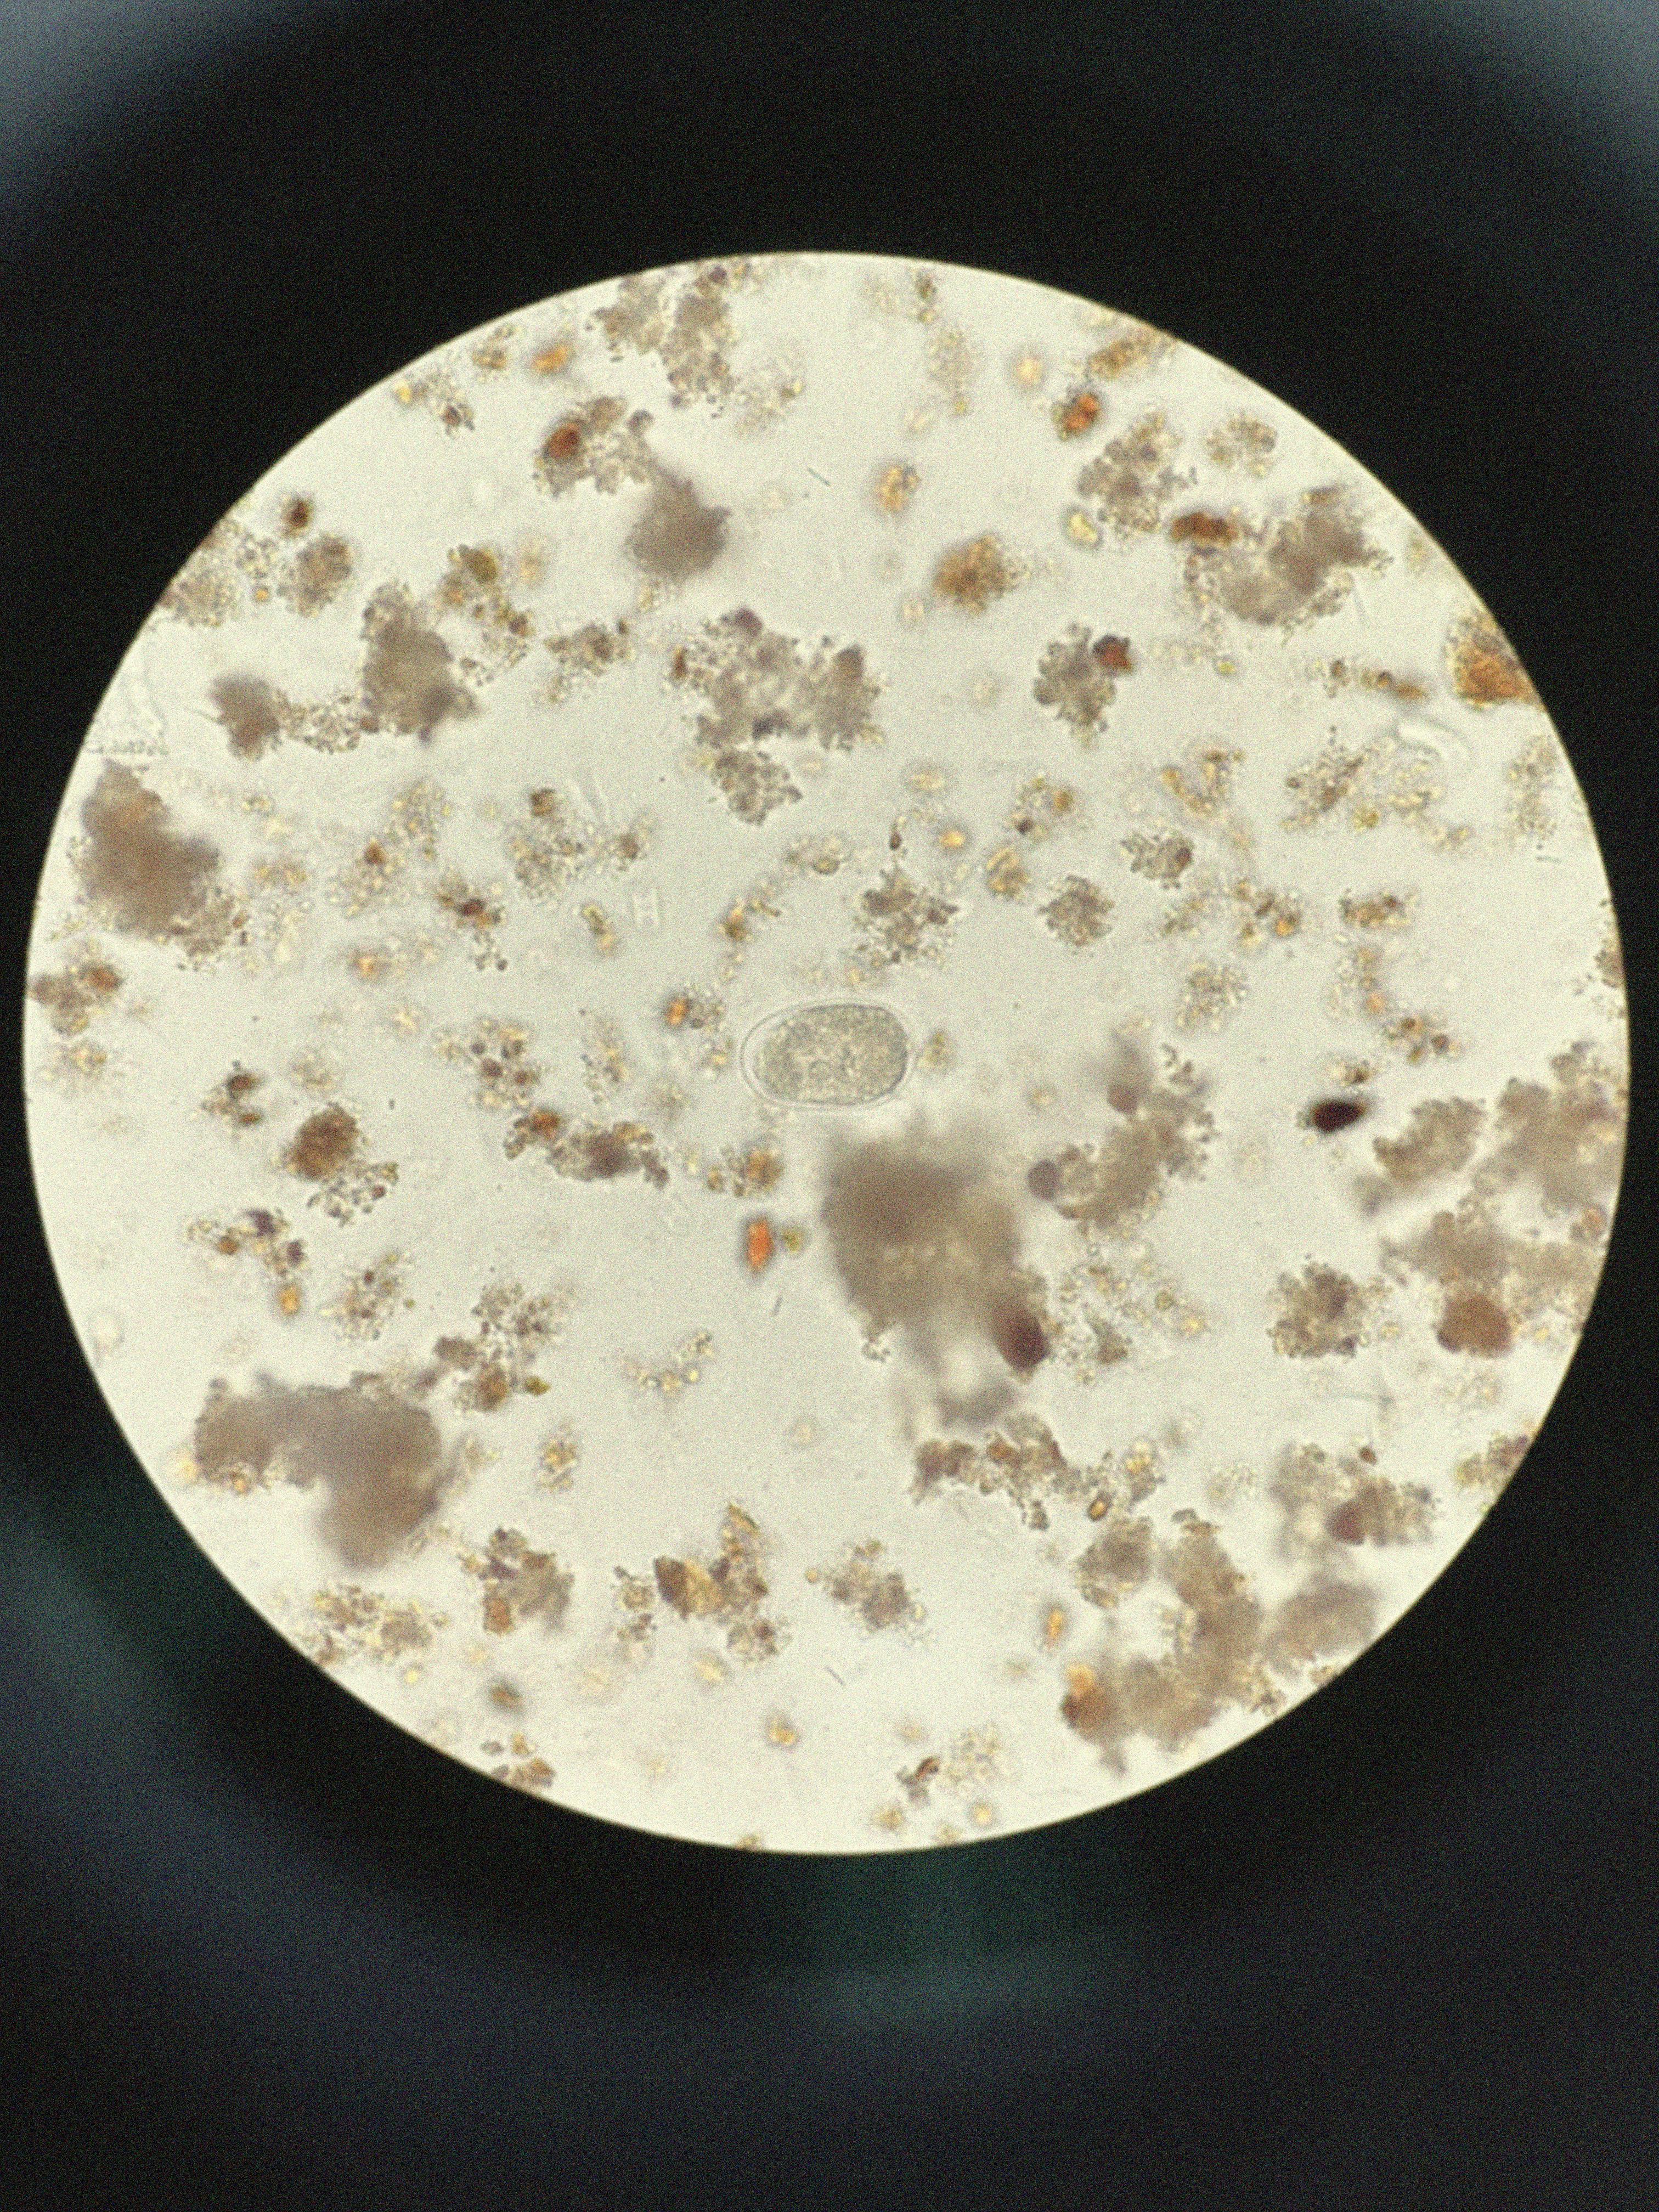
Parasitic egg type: Hookworm egg